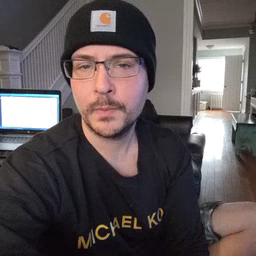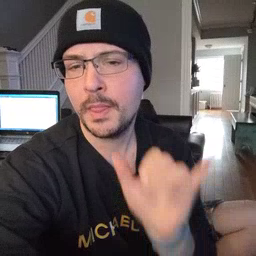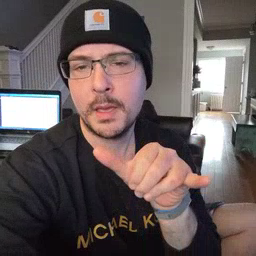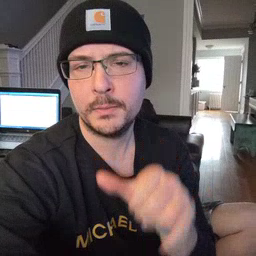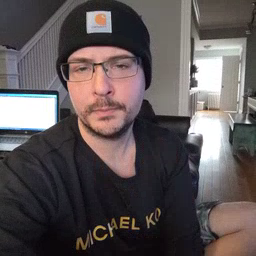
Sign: that